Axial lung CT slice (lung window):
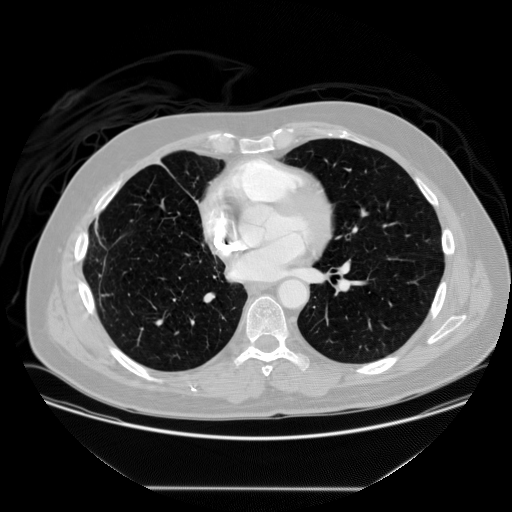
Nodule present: no